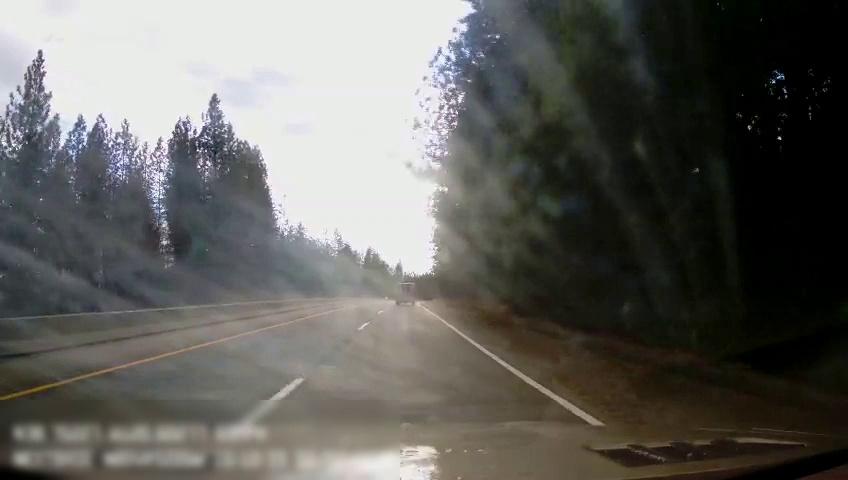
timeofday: Day
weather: Cloudy
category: Drivable Space
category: Drivable Space
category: Vehicles | Van
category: Lanes | Current Lane
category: Lanes | Alternate Lane
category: Lanes | Alternate Lane